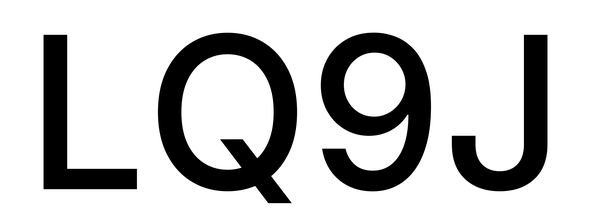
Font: Inter_Medium